Aerial crown-view tile of a tropical tree (Barro Colorado Island, Panama), acquired 20250616:
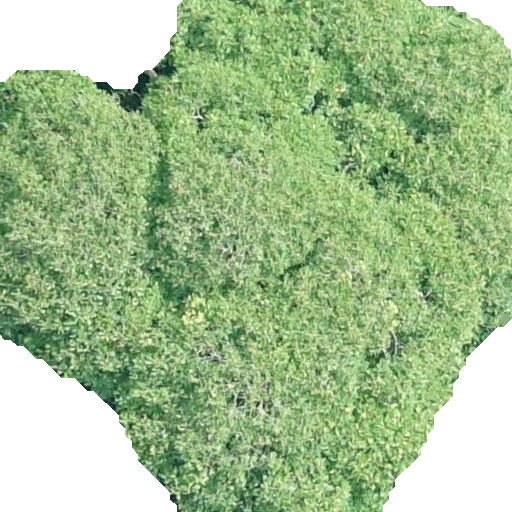
Species: Dipteryx oleifera
GBIF accepted scientific name: Dipteryx oleifera
Crown area: 393.545 m²